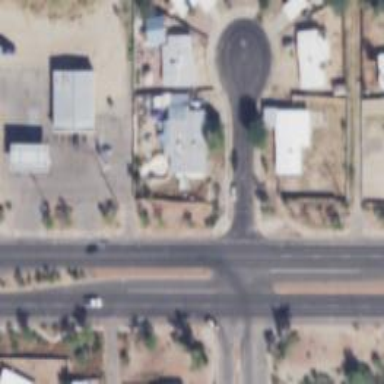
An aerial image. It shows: Unmarked crossing on the road.